Field crop: tomato
Growth stage: 2
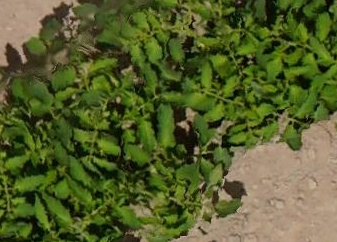
Species: tomato